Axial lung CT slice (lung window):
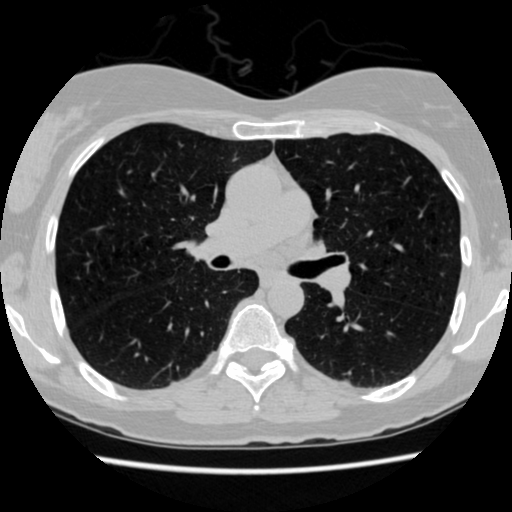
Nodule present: no